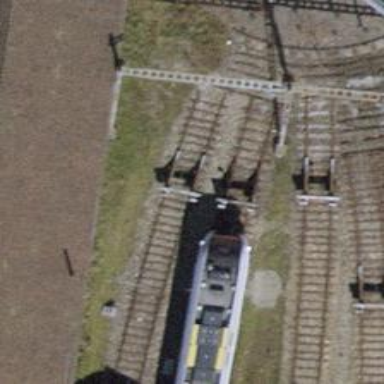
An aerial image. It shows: Railway buffer stop.